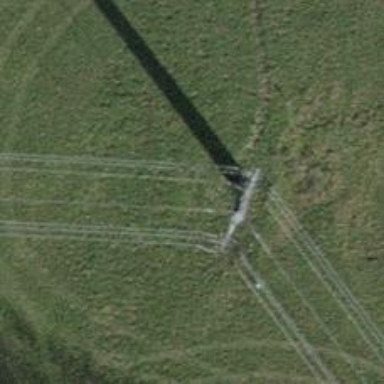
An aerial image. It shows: Power line in the image.